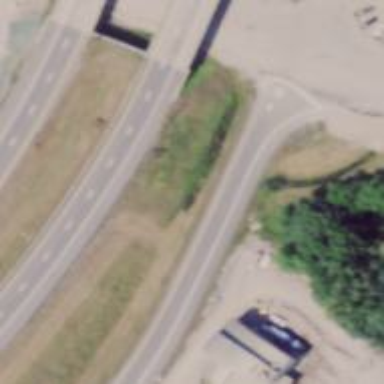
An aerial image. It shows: Asphalt motorway link.